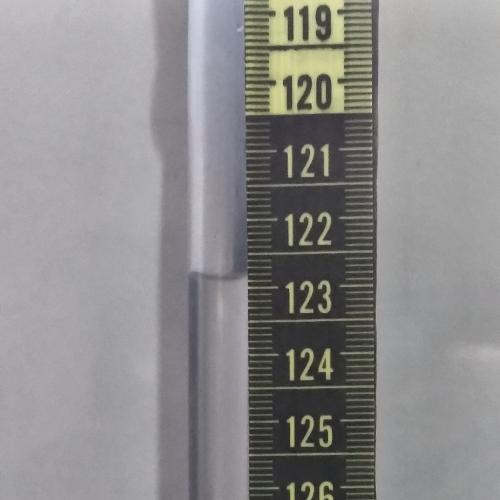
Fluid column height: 122.9 cm